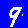
Digit: 9